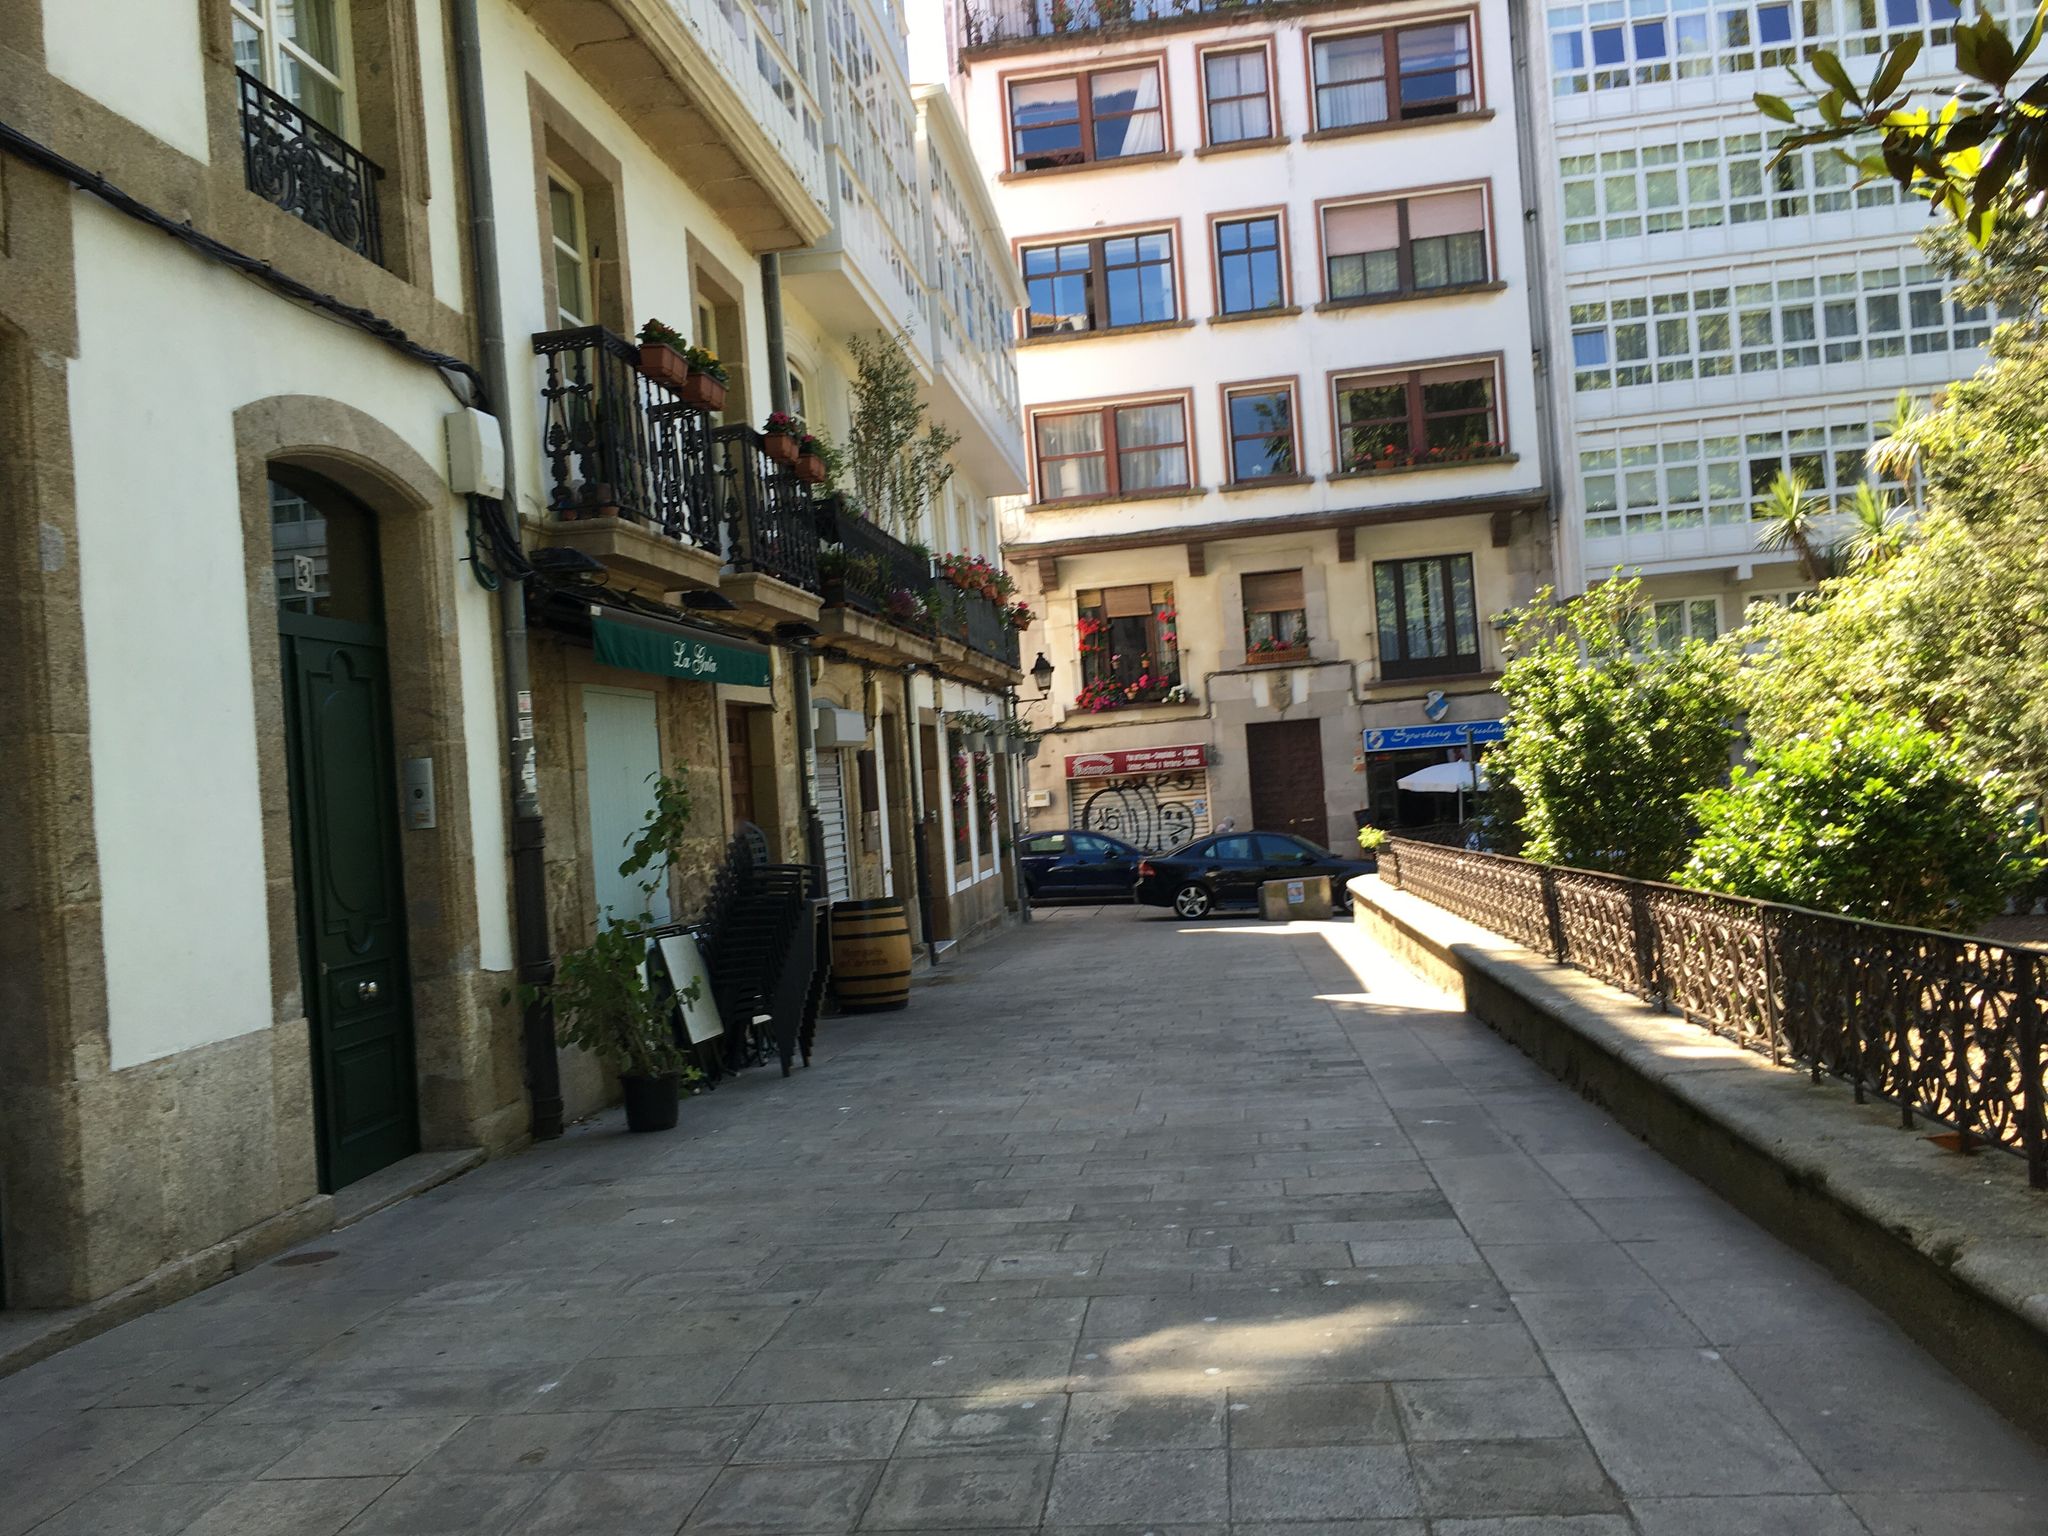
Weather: clear
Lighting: day
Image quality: good
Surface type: walking surface
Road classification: pedestrian, footway
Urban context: urban centre
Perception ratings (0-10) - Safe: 5.43, Lively: 9.22, Beautiful: 6.18, Boring: 1.49, Depressing: 5.54, Wealthy: 8.77